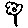
Label: flower